【题型】选择题　【知识点】平面几何　【难度】easy
已知：如图, 在 $\triangle ABC$ 中, $AB = AC$, $\angle A = 100^\circ$, 点 $D$ 在边 $AB$ 的延长线上, 根据图中尺规作图的痕迹。可知$\angle DBE$ 的度数为( )

A. $60^\circ$

B. $65^\circ$

C. $70^\circ$

D. $75^\circ$
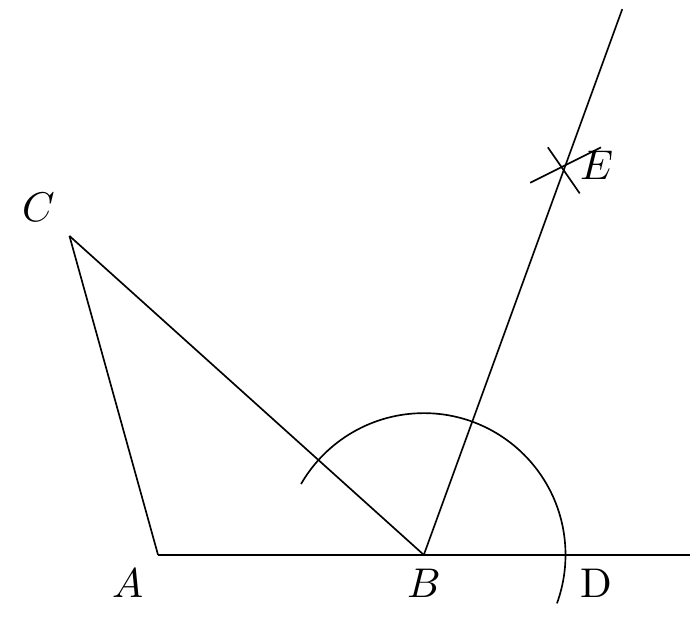
【解答】
解：$\because$ $AB = AC$, $\angle A = 100^\circ$,

$\therefore$ $\angle ABC = \angle ACB = 40^\circ$,

$\therefore$ $\angle CBD = 180^\circ - 40^\circ = 140^\circ$,

根据作图可知 $BE$ 平分 $\angle CBD$,

$\therefore$ $\angle DBE = \frac{1}{2} \angle CBD = 70^\circ$,

故选：C。